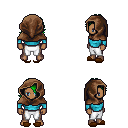
a pixel art fantasy rpg character, male body template, human, dark skin, teal long-sleeve shirt, white pants, green swoop hairstyle, cloth hood, brown slippers, four views (front, back, left, right), 2x2 character sprite sheet, small pixel art, hard edges, no anti-aliasing